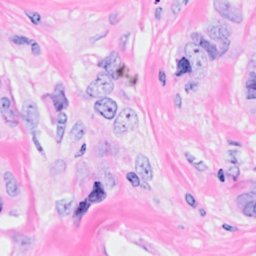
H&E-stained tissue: Breast